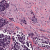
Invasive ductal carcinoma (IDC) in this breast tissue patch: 1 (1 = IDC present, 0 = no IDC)